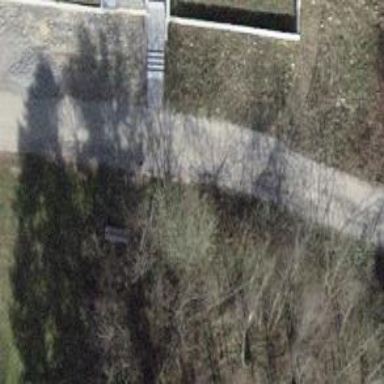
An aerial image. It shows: Bench for seating.